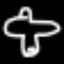
Label: airplane